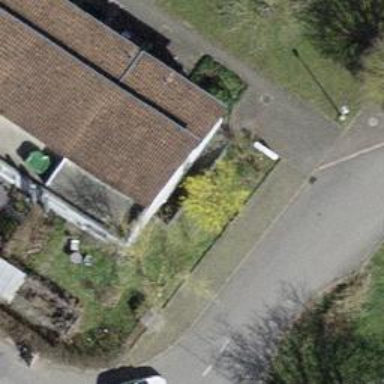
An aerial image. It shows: Terrace building.